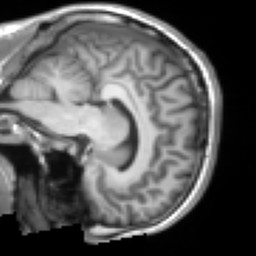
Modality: T1w
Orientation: sagittal